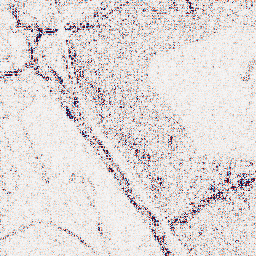
Category: wavelet
Decomposition family: wavelet_biorthogonal
Decomposition parameters: wavelet: bior3.5
level: 1
Upsampling method: sinc_hamming
Upsampling parameters: scale: 4
kernel_size: 16
Upsampling scale: 4